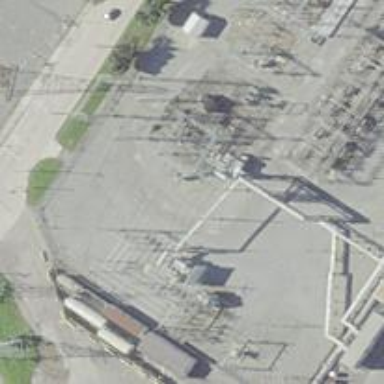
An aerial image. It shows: Switch used for power control.